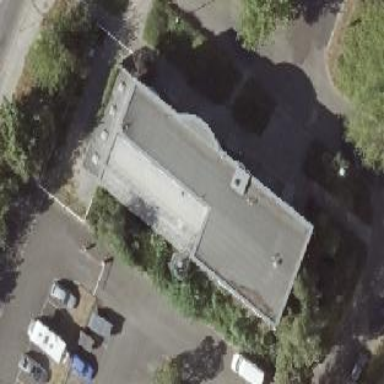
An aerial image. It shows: Building that houses veterinary clinic.